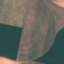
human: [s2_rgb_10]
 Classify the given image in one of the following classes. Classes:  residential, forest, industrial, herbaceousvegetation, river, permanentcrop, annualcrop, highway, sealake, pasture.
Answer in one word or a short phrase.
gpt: AnnualCrop